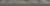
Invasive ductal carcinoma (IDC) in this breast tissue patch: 0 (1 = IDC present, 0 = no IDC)